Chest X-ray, AP view. Patient: 76 years old, sex F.
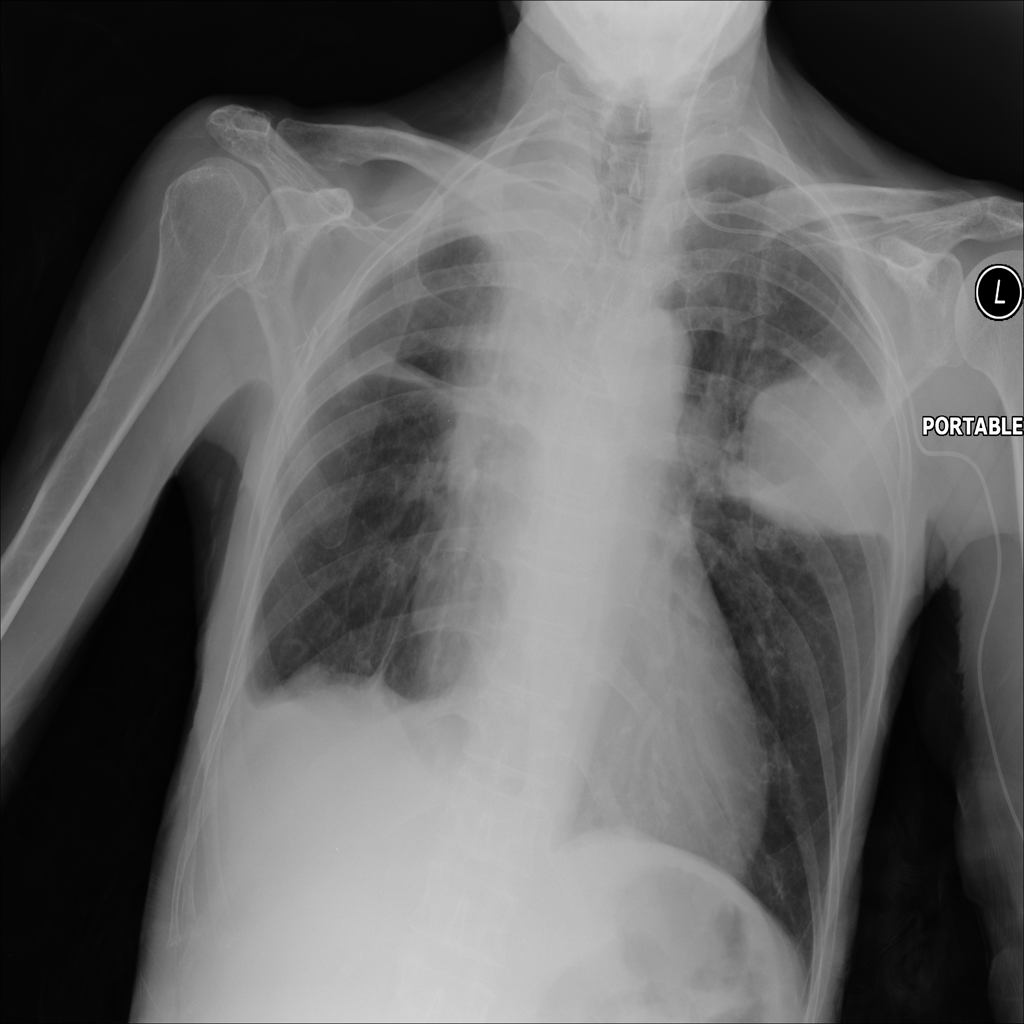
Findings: No Finding